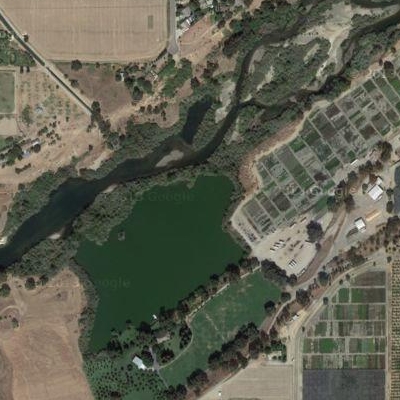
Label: RiverLake